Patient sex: M
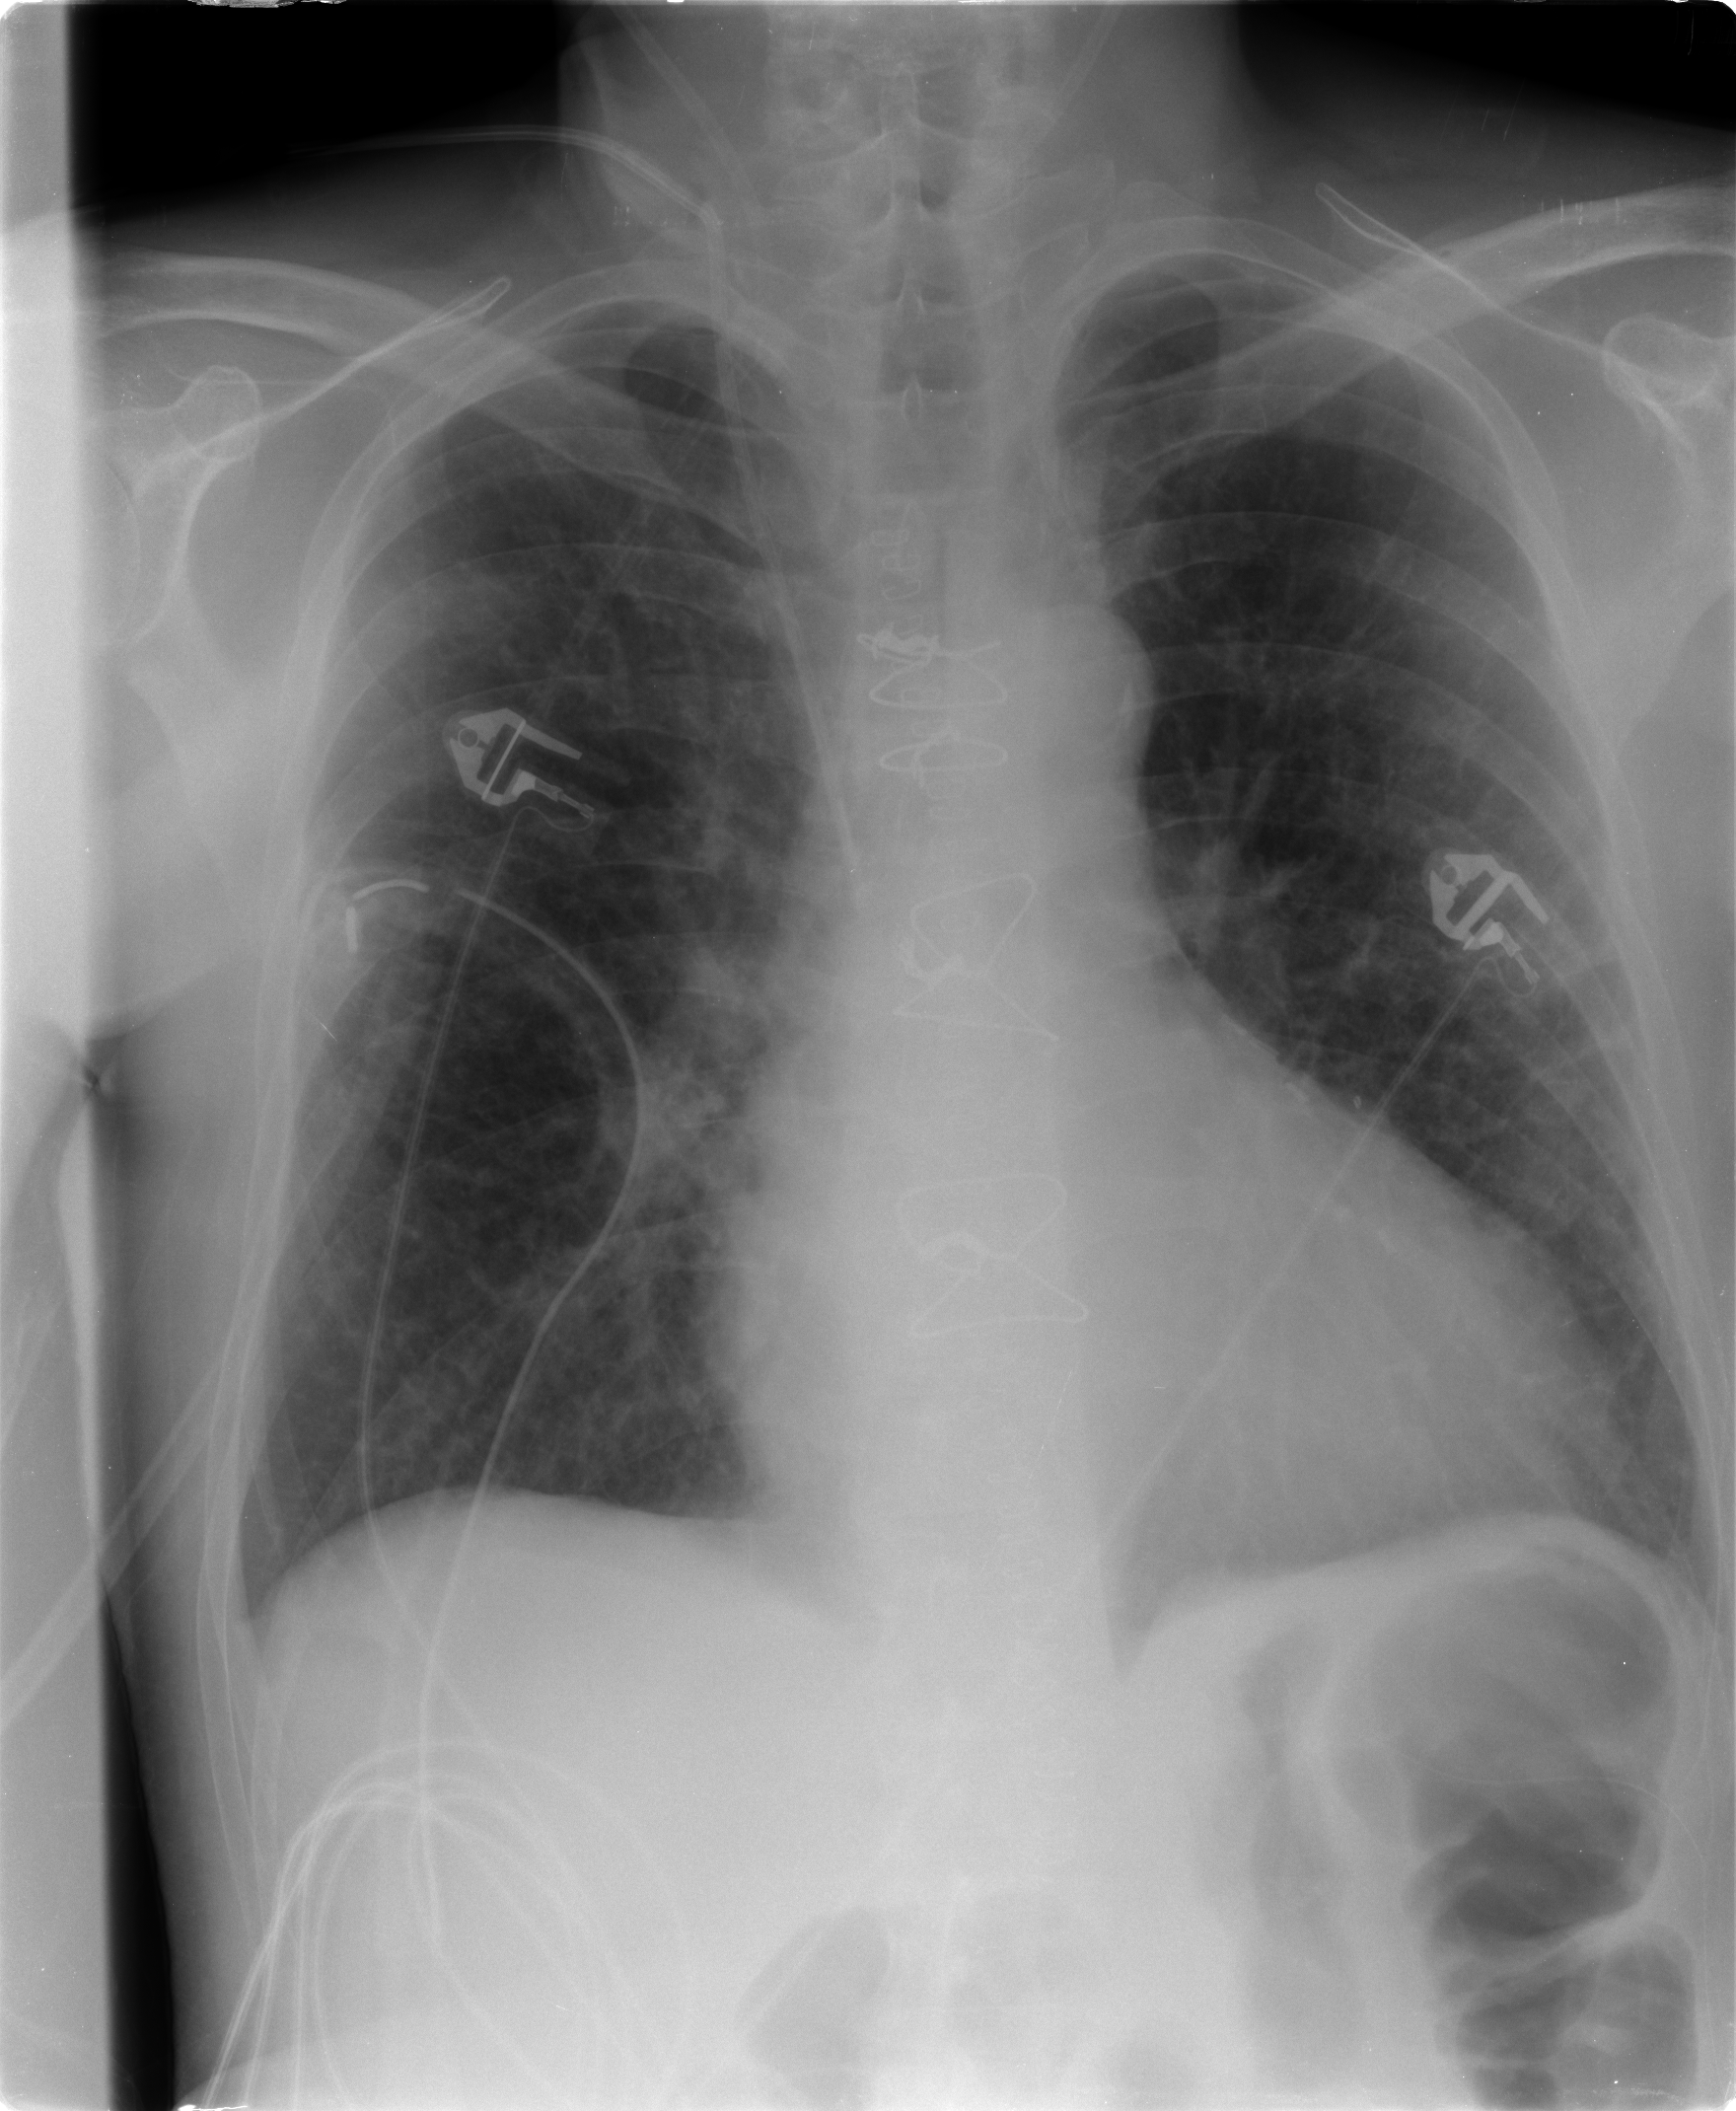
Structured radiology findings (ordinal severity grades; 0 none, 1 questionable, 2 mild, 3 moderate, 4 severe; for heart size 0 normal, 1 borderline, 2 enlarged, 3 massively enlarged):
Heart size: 2
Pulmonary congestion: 2
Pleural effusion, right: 0
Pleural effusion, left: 0
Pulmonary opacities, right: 0
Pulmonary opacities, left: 0
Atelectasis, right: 0
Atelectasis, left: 0